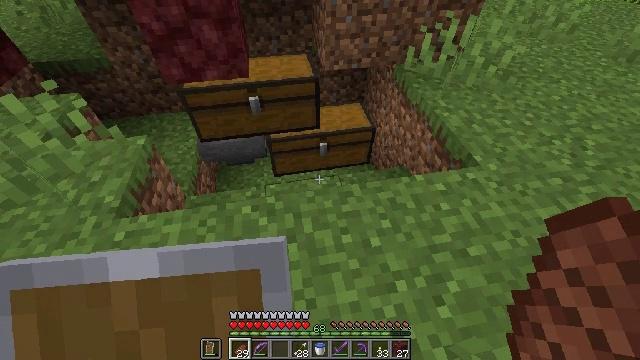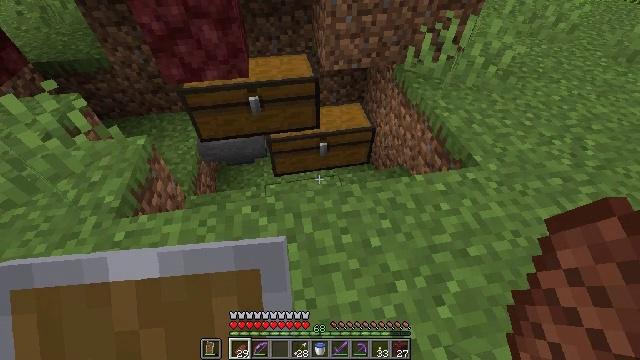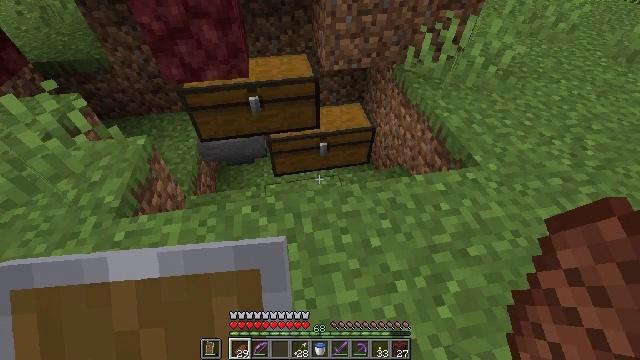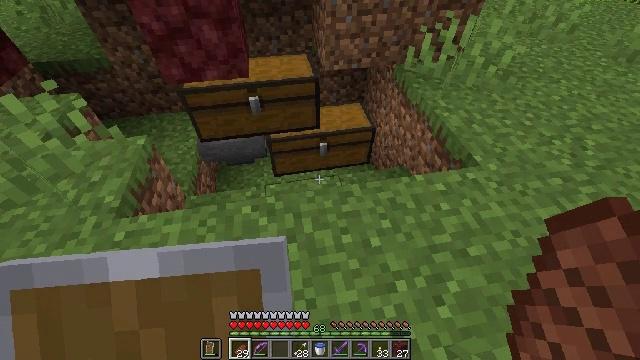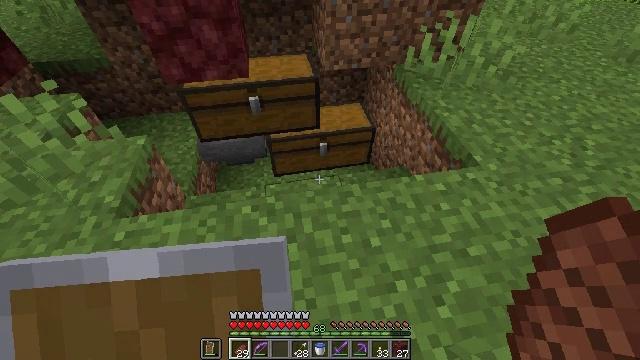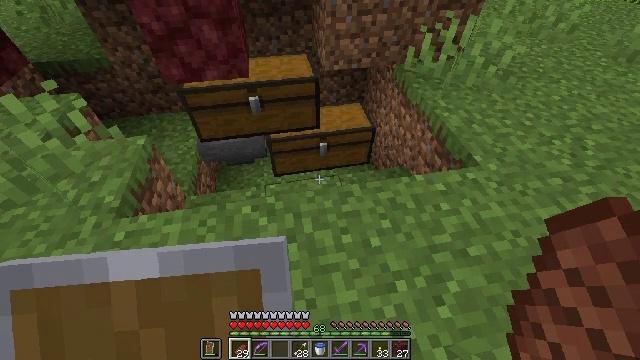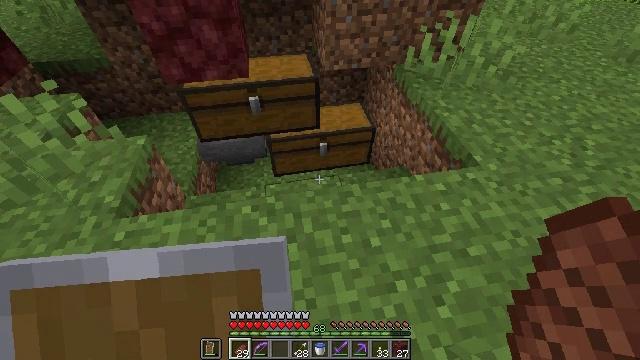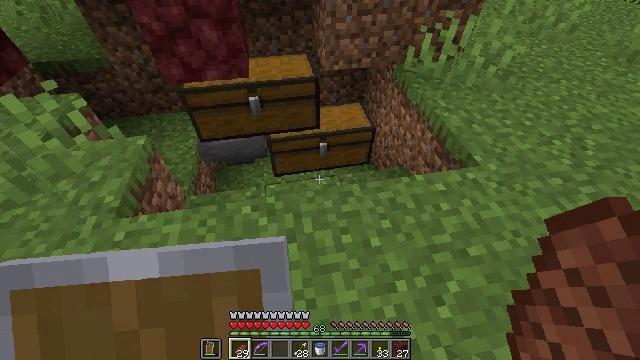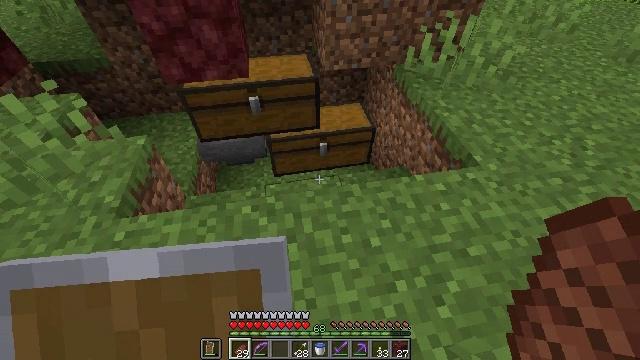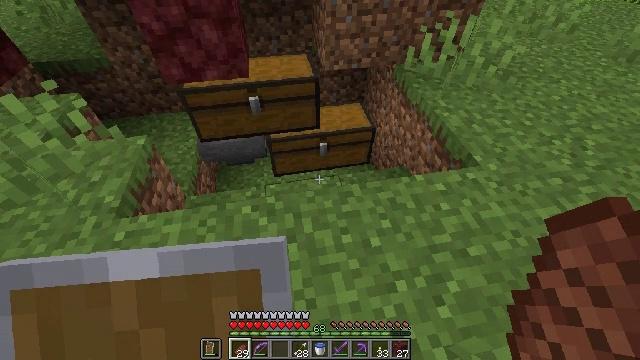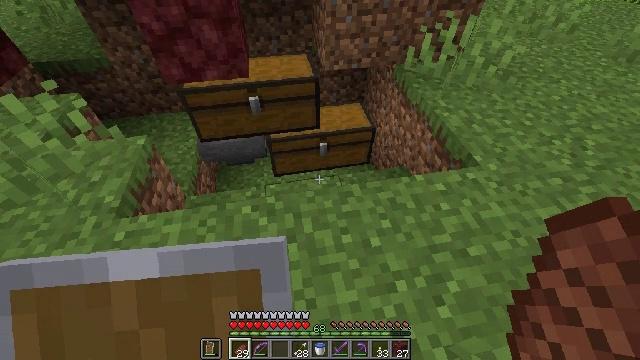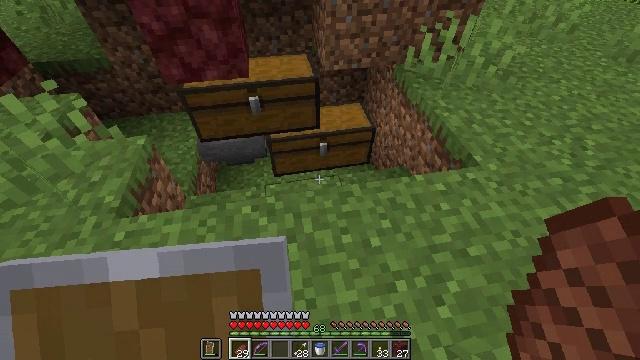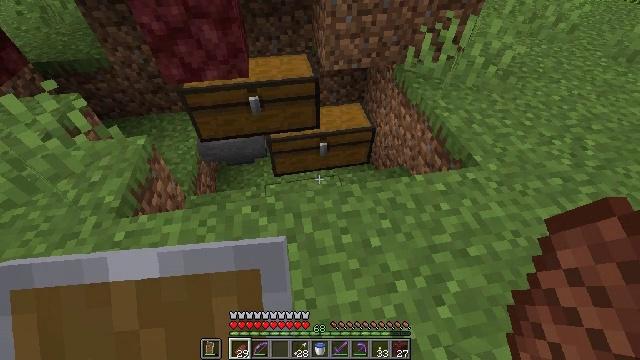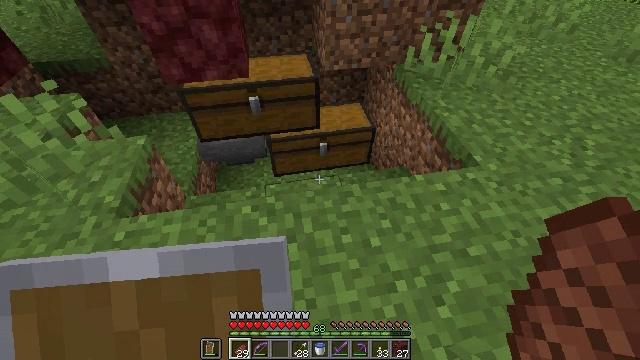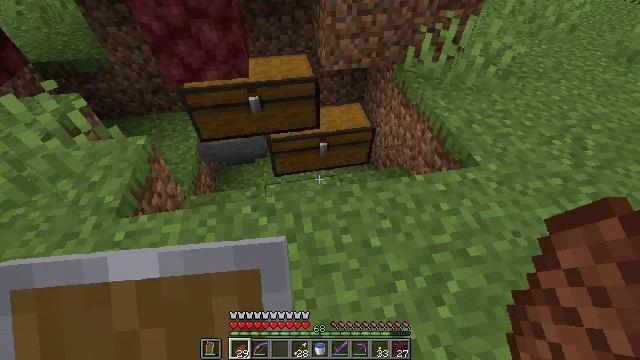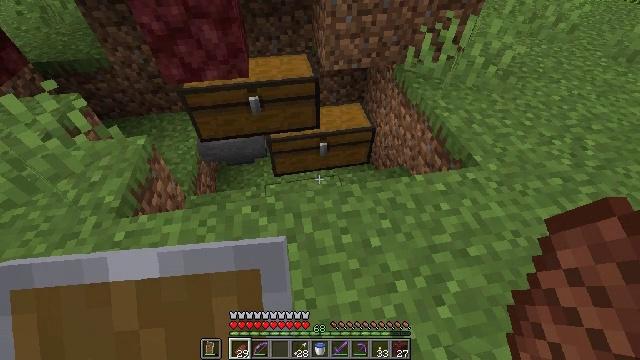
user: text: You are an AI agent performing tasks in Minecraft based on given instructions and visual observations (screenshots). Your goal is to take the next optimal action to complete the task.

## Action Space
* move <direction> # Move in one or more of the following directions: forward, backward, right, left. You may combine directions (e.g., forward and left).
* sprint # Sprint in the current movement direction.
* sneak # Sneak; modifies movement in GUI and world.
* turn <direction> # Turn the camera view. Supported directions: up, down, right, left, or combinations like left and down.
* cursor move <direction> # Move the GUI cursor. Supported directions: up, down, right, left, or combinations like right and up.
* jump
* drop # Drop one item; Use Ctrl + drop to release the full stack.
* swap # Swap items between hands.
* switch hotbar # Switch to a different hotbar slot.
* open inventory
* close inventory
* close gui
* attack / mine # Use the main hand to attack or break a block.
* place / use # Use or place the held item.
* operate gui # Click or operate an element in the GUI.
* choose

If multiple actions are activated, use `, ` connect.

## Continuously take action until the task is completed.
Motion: motion action
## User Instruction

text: Mine the pumpkin from the ground.
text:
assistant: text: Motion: no_op
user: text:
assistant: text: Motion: no_op
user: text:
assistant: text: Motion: no_op
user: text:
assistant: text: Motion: no_op
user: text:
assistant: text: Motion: no_op
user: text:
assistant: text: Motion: no_op
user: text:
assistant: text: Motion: no_op
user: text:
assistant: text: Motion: no_op
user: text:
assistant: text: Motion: no_op
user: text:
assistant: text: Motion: no_op
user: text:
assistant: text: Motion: no_op
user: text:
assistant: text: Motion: no_op
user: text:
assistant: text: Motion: no_op
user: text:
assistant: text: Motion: no_op
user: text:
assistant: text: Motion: no_op
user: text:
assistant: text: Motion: no_op
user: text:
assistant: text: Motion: no_op
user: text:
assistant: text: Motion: no_op
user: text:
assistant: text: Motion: no_op
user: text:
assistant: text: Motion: no_op
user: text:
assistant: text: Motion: no_op
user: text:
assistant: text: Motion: no_op
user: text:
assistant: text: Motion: no_op
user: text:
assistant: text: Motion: no_op
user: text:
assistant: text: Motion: no_op
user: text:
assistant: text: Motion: no_op
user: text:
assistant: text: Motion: no_op
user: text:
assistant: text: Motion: no_op
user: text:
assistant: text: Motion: no_op
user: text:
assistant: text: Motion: no_op